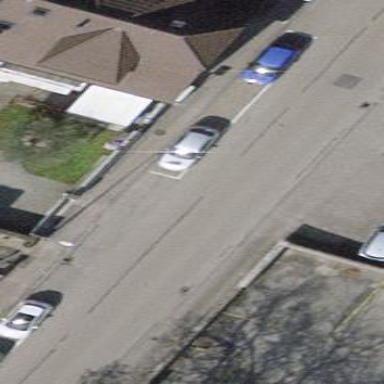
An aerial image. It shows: Street-side parking area.